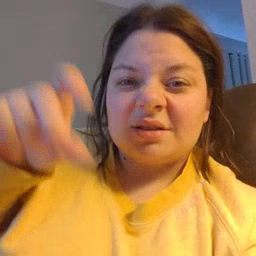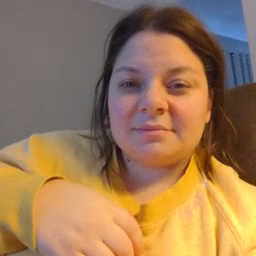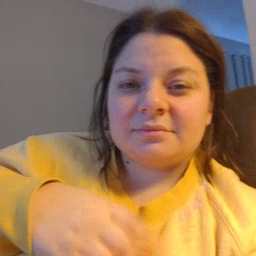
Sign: closet